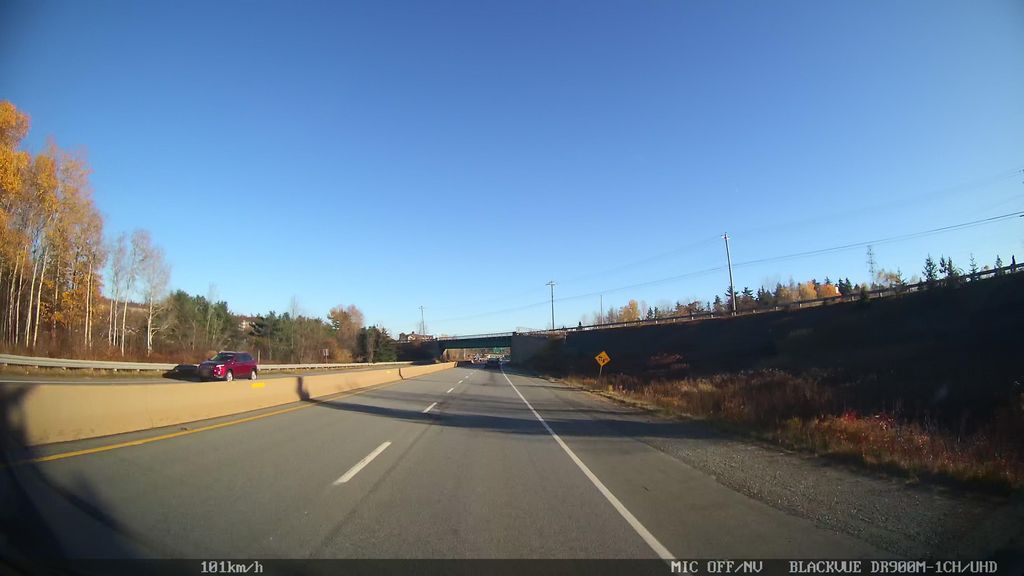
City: halifax